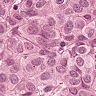
Metastatic tissue present: yes